Field crop: maize
Growth stage: 1
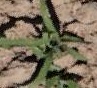
Species: maize